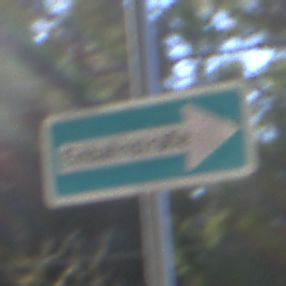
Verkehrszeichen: EinbahnstrasseRechtsweisend
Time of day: MorningAfternoon
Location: Outdoor (Nature)
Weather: Clear
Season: Winter
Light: Natural